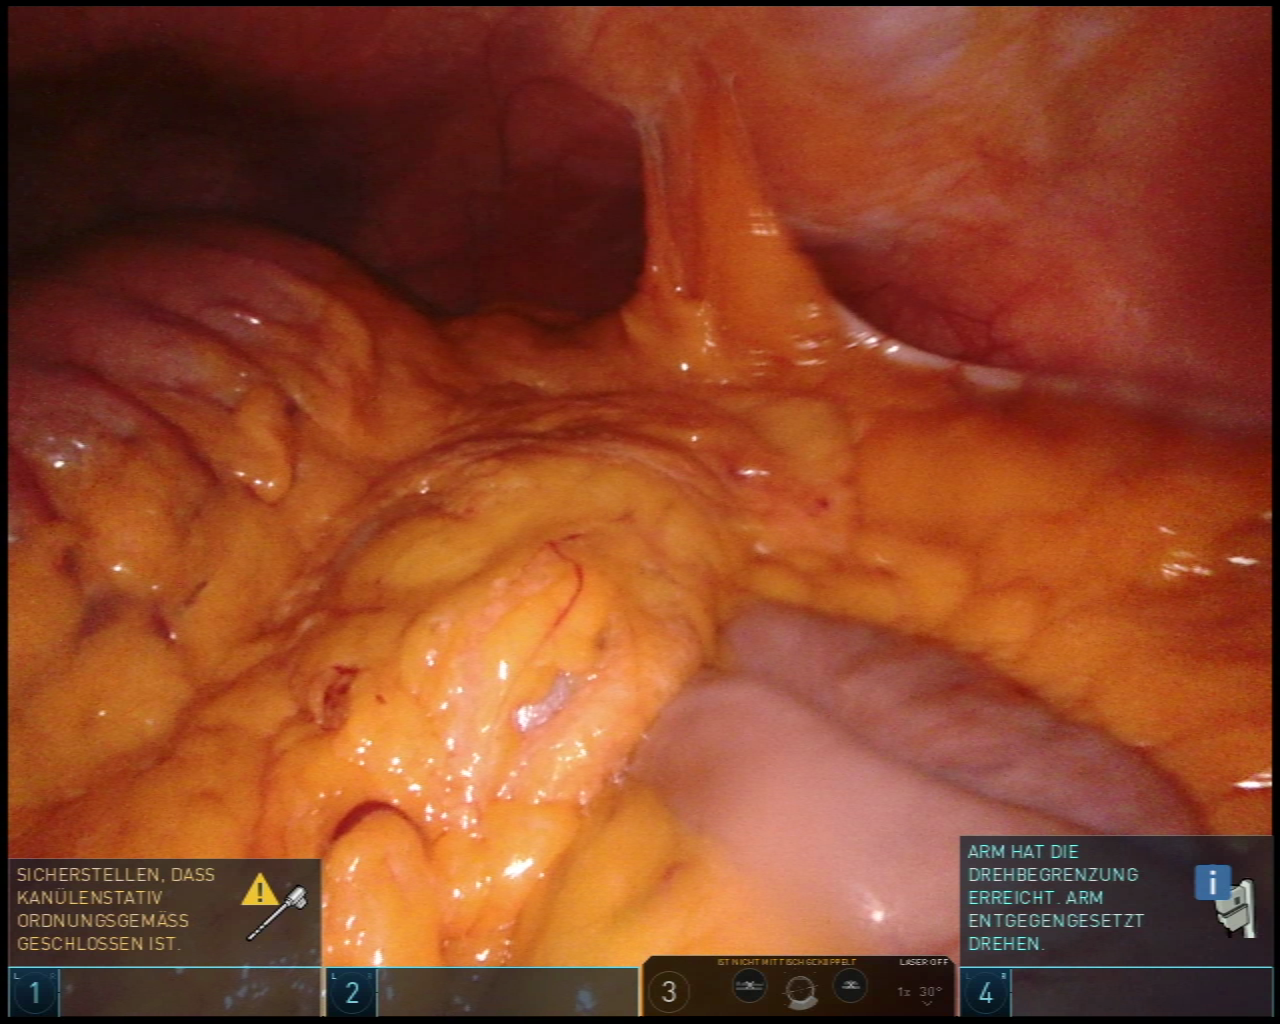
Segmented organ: stomach
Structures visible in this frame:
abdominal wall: yes
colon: yes
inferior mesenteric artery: no
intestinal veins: no
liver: no
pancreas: no
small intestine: yes
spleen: no
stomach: yes
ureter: no
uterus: no
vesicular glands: no